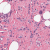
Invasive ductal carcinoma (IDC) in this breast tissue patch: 0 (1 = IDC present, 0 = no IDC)